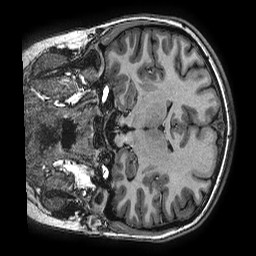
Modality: T1w
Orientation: coronal
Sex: female
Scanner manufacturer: ge
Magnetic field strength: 3 T
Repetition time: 0.0077 s
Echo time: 0.003436 s